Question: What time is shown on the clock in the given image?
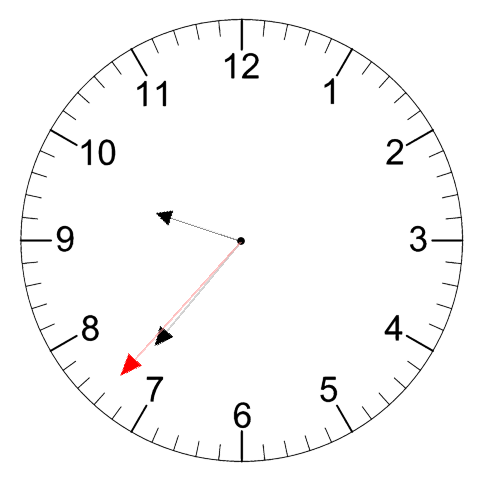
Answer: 09:36:37